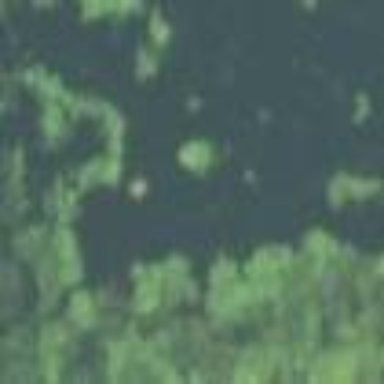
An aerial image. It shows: Marsh wetland.